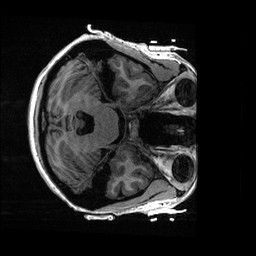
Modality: T1w
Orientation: axial
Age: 18
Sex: female
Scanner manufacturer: ge
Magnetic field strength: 3 T
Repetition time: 0.006952 s
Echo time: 0.00292 s